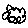
Label: cloud